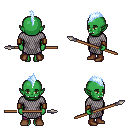
a pixel art fantasy rpg character, female body template, orc, green skin, chain mail, magenta pants, white cyan mohawk hairstyle, leather bracers, brown shoes, spear, four views (front, back, left, right), 2x2 character sprite sheet, small pixel art, hard edges, no anti-aliasing